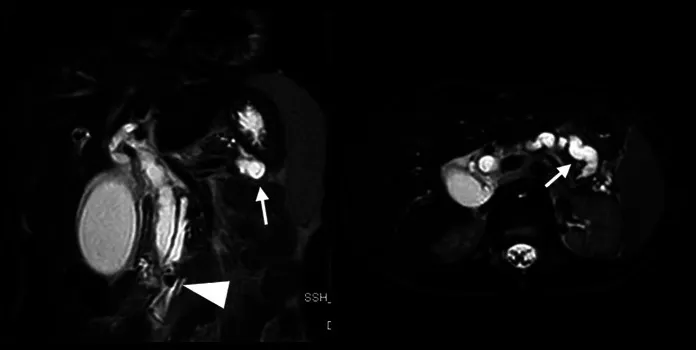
Coronal and axial T2 weighted MRI sequences performed for abdominal pain, vomiting, and loose stool demonstrates a 7 mm intraductal papillary stone (arrowhead) causing severe upstream dilatation of the biliary and pancreatic ducts, especially the lower duplicated segment of the main pancreatic duct (arrows).
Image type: radiology (mri)